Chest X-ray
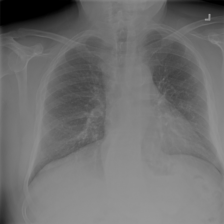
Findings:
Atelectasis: negative
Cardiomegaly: negative
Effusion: negative
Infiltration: negative
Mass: negative
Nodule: negative
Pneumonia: negative
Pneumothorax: negative
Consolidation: negative
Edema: negative
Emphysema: negative
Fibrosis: negative
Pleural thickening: negative
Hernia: negative